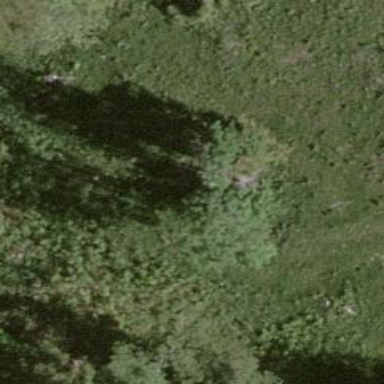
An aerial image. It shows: Single tag "natural: tree."